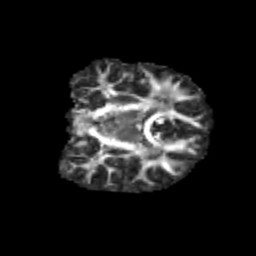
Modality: FA
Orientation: coronal
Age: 13
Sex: male
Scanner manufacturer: siemens
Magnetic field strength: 3 T
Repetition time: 3.8 s
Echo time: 0.07 s